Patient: sex M, age 51
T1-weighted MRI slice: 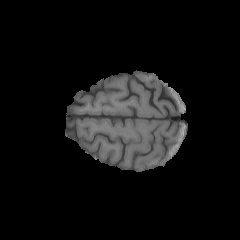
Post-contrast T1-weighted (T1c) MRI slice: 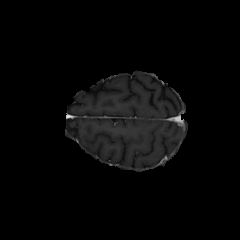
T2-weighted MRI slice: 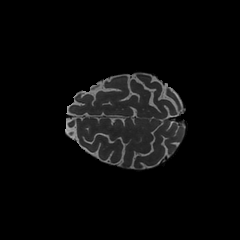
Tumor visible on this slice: no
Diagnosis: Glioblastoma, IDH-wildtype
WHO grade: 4